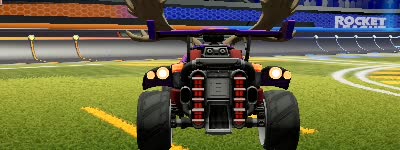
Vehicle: octane